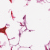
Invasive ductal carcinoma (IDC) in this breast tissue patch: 0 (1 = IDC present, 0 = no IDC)